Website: macys
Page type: customer-info-address
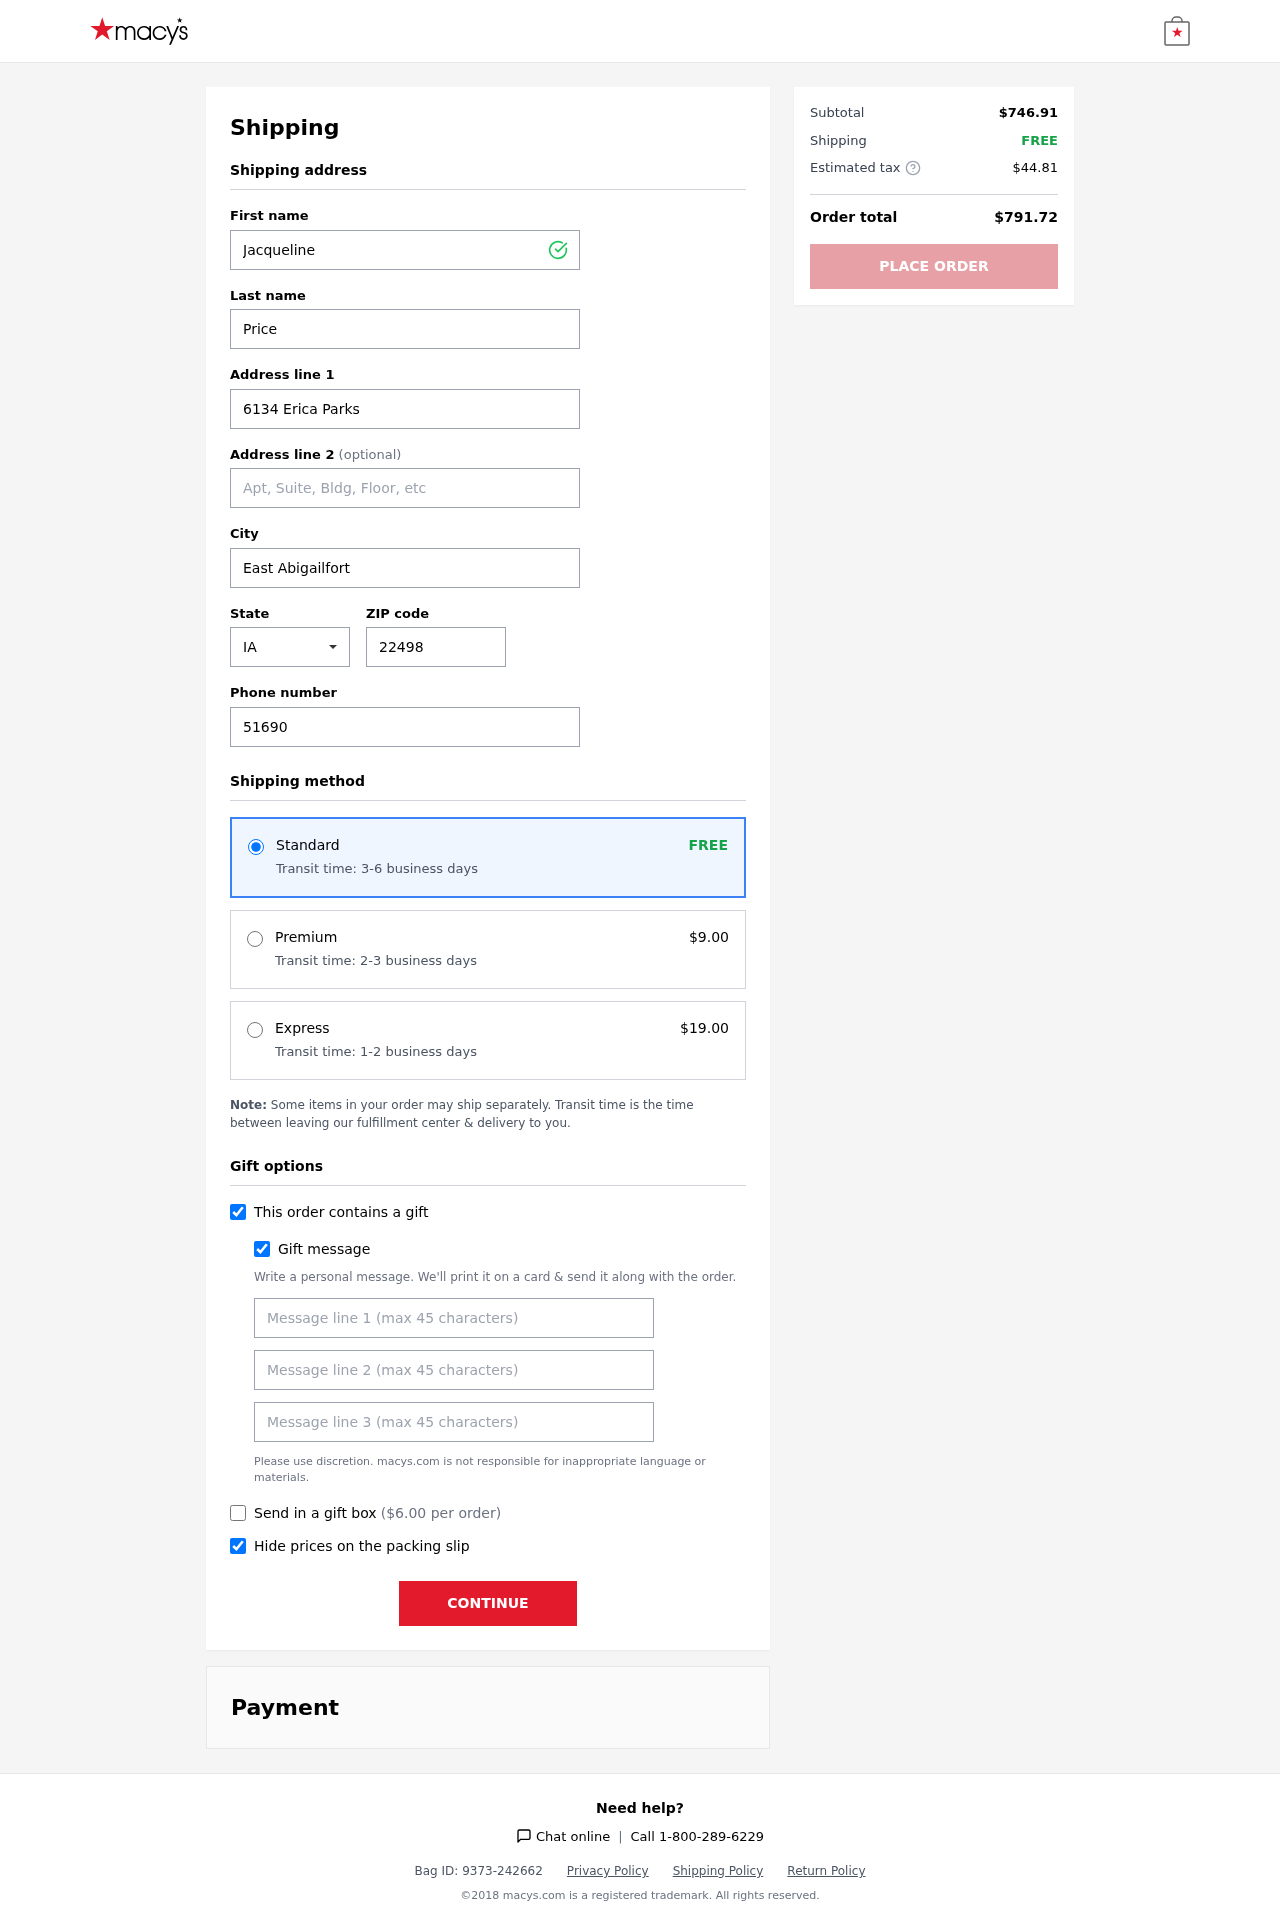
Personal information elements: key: PII_CITY
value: East Abigailfort
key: PII_FIRSTNAME
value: Jacqueline
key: PII_GIFT_MESSAGE
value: Hey Bryan! I thought this beautiful rug would be the perfect touch for your space—just like you, it adds warmth and style. Can’t wait to see it brighten up your home!  Jacqueline
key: PII_LASTNAME
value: Price
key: PII_PHONE
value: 5169008889
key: PII_POSTCODE
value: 22498
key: PII_STATE_ABBR
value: IA
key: PII_STREET
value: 6134 Erica Parks
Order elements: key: ORDER_SHIPPING_STANDARD
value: FREE
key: ORDER_SHIPPING_STANDARD_TIME
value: Transit time: 3-6 business days
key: ORDER_SHIPPING_PREMIUM
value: $9.00
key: ORDER_SHIPPING_PREMIUM_TIME
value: Transit time: 2-3 business days
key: ORDER_SHIPPING_EXPRESS
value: $19.00
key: ORDER_SHIPPING_EXPRESS_TIME
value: Transit time: 1-2 business days
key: ORDER_GIFT_BOX_FEE
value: $6.00
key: ORDER_SUBTOTAL
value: $746.91
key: ORDER_SHIPPING_COST
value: FREE
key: ORDER_TAX
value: $44.81
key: ORDER_TOTAL
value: $791.72